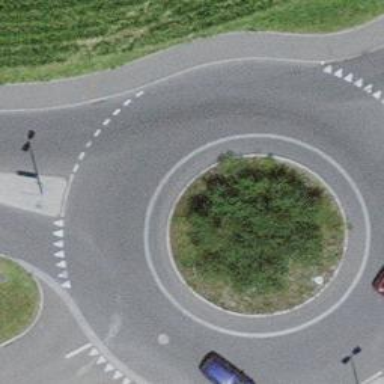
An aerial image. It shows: Asphalt road that is secondary route leading to roundabout.